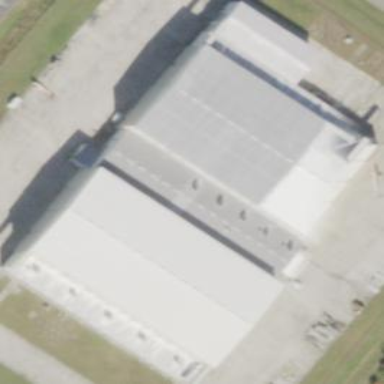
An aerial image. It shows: Building that is hangar at the airport.